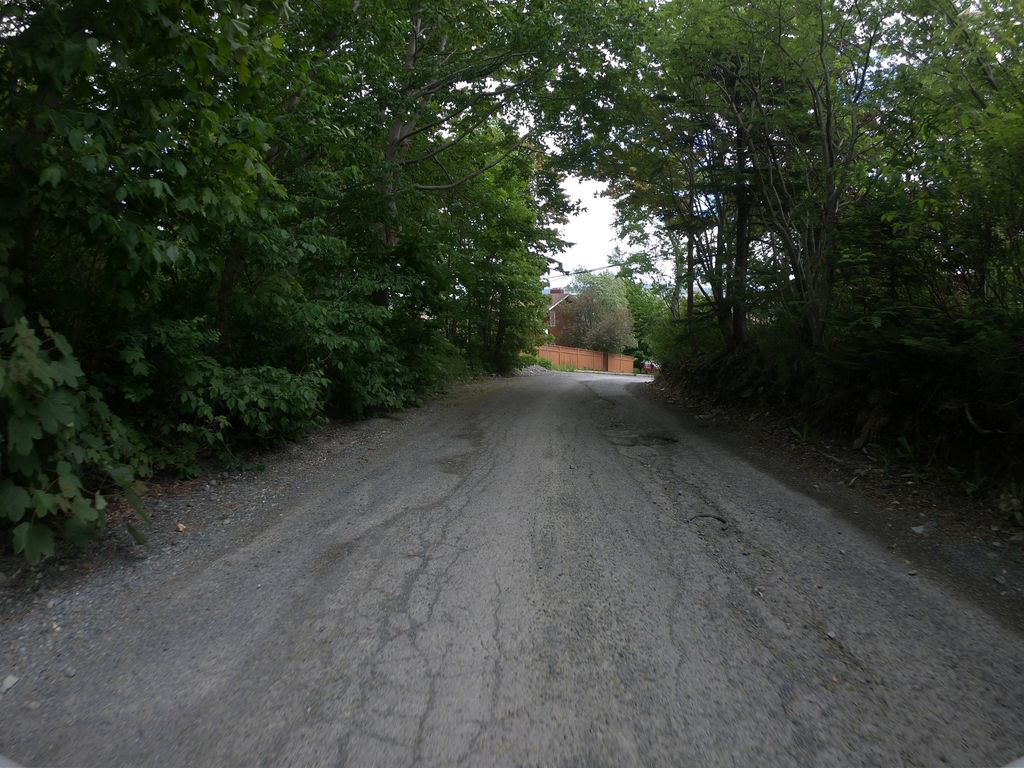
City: st_johns